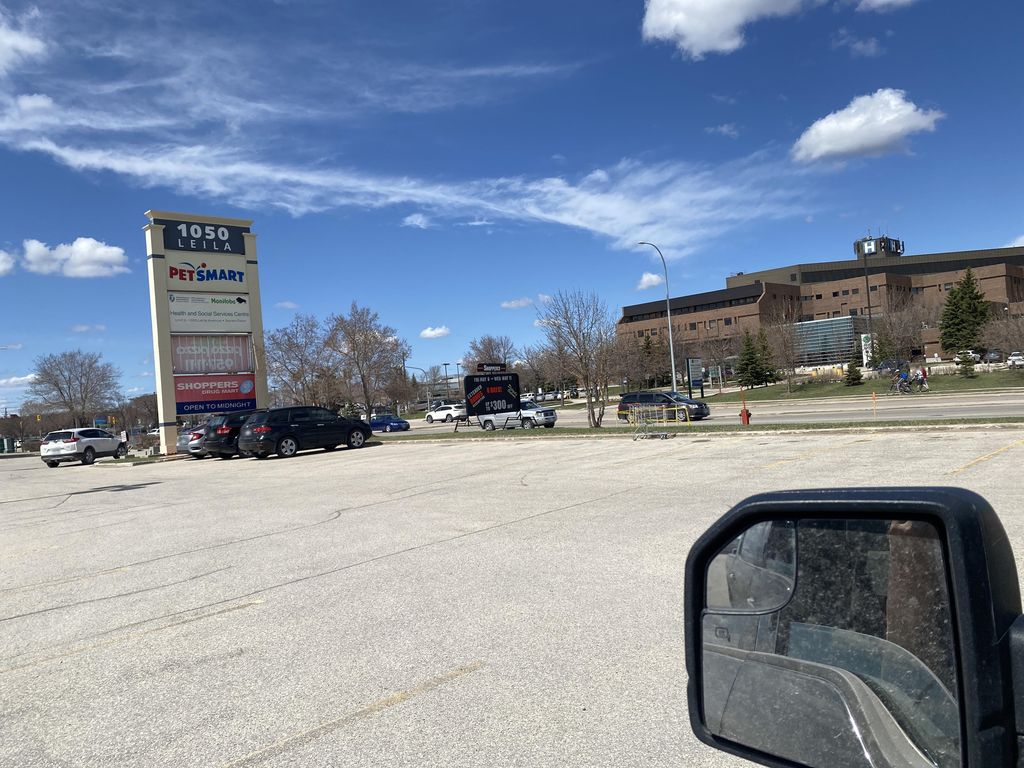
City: winnipeg